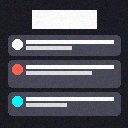
Screen state: on